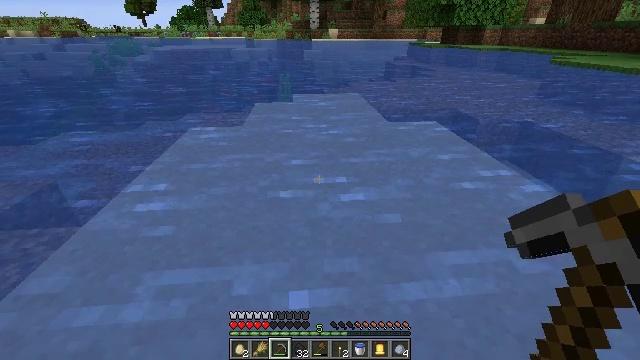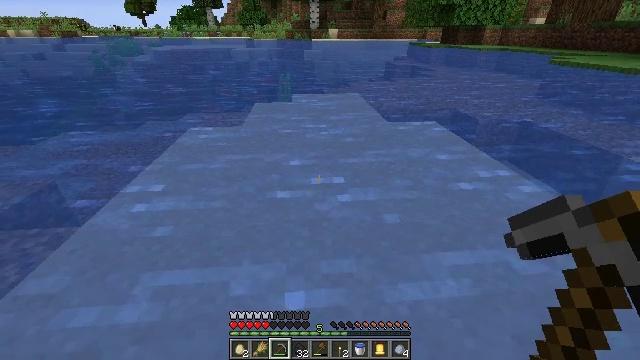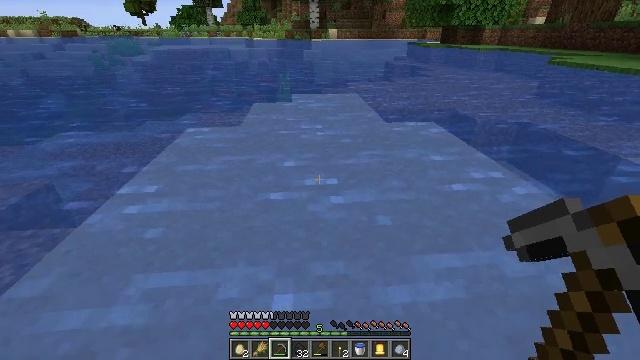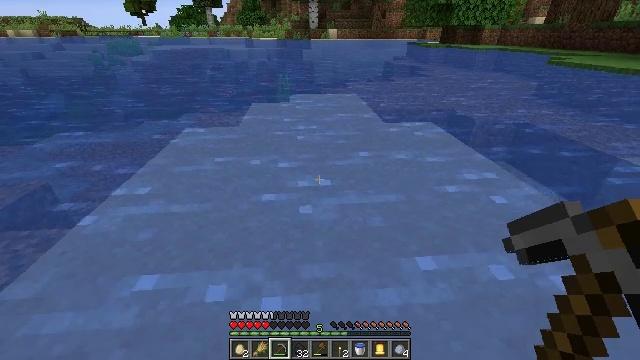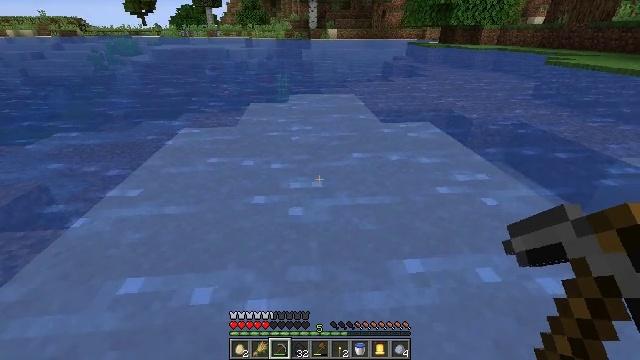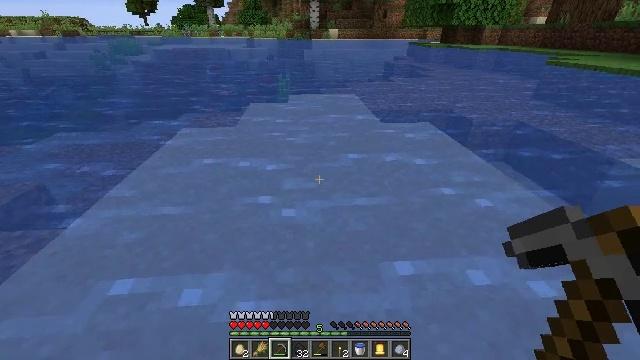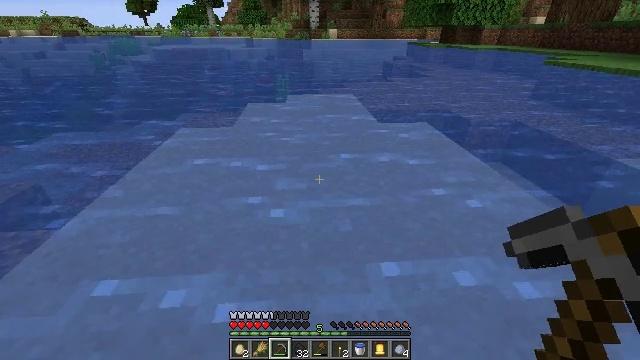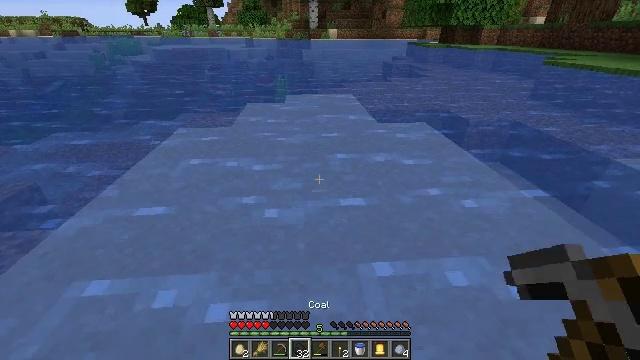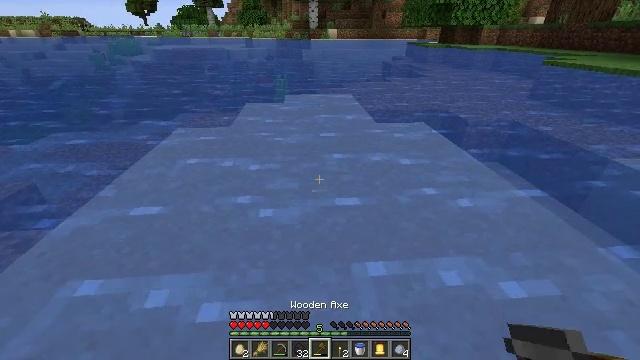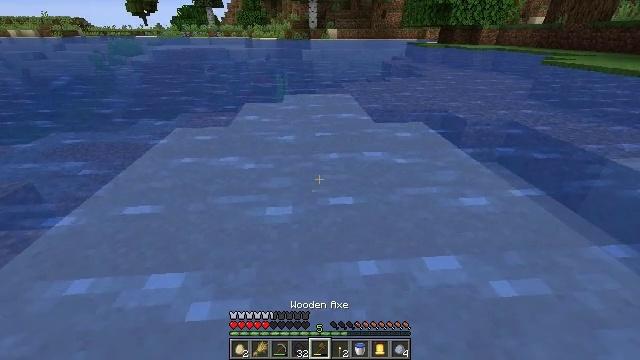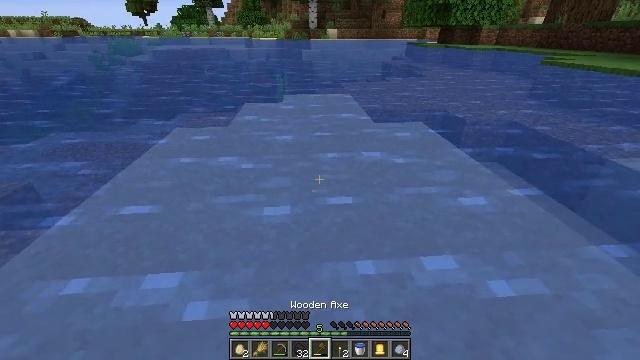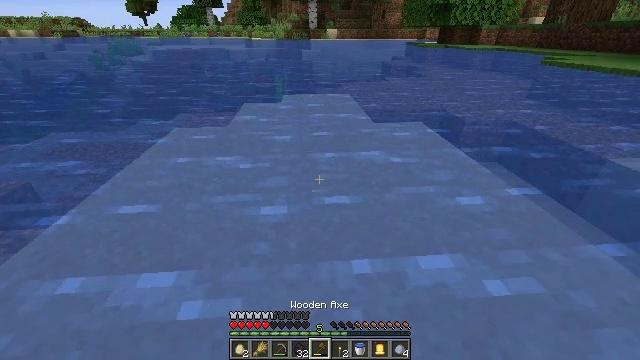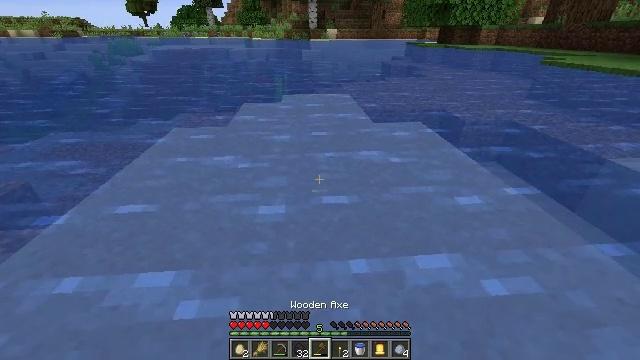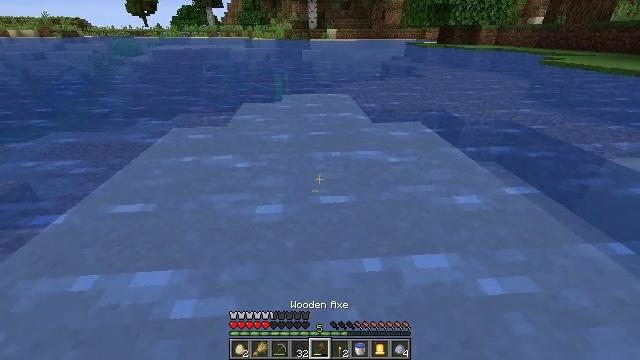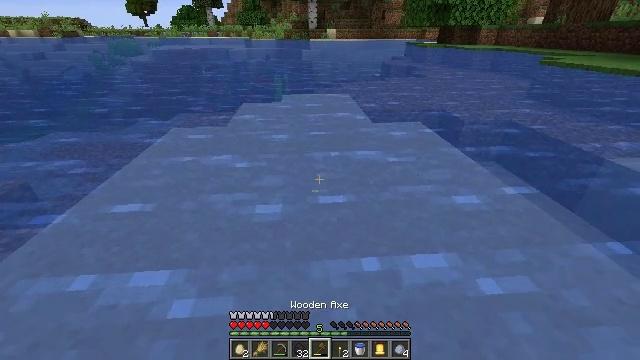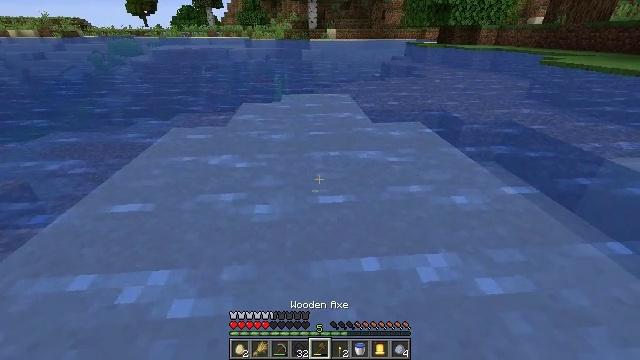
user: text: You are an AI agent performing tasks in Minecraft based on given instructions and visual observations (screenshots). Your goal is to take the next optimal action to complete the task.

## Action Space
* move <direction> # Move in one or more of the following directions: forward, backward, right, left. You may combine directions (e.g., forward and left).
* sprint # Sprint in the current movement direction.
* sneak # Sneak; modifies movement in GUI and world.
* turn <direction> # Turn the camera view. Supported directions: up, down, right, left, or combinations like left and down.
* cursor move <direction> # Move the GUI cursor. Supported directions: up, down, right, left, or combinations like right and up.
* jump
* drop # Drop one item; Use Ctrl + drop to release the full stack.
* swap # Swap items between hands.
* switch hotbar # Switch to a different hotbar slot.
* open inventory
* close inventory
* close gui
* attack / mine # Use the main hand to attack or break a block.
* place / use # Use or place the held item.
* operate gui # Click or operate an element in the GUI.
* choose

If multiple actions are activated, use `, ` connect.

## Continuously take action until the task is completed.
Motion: motion action
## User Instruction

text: Collect sand to make glass.
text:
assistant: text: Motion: move right
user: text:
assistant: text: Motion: move right
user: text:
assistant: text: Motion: move right
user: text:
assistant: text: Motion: move right
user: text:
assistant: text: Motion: no_op
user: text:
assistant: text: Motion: no_op
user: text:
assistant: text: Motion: no_op
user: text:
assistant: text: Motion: no_op
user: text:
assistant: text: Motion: no_op
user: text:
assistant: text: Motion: no_op
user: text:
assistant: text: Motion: no_op
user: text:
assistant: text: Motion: no_op
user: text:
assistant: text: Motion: no_op
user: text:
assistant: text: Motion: no_op
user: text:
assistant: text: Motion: no_op
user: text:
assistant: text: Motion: no_op
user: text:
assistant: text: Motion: move back, turn left and down
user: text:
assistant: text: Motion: move back, turn left and down
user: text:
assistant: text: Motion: move back, turn left and down
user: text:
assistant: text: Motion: turn left and down
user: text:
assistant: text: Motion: turn left and down
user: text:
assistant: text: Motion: turn left and down
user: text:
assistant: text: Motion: turn down
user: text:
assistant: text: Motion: no_op
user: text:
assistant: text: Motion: no_op
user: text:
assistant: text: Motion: attack / mine
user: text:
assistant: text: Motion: attack / mine
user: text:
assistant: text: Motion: attack / mine
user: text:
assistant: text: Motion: attack / mine
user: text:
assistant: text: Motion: attack / mine